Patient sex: M
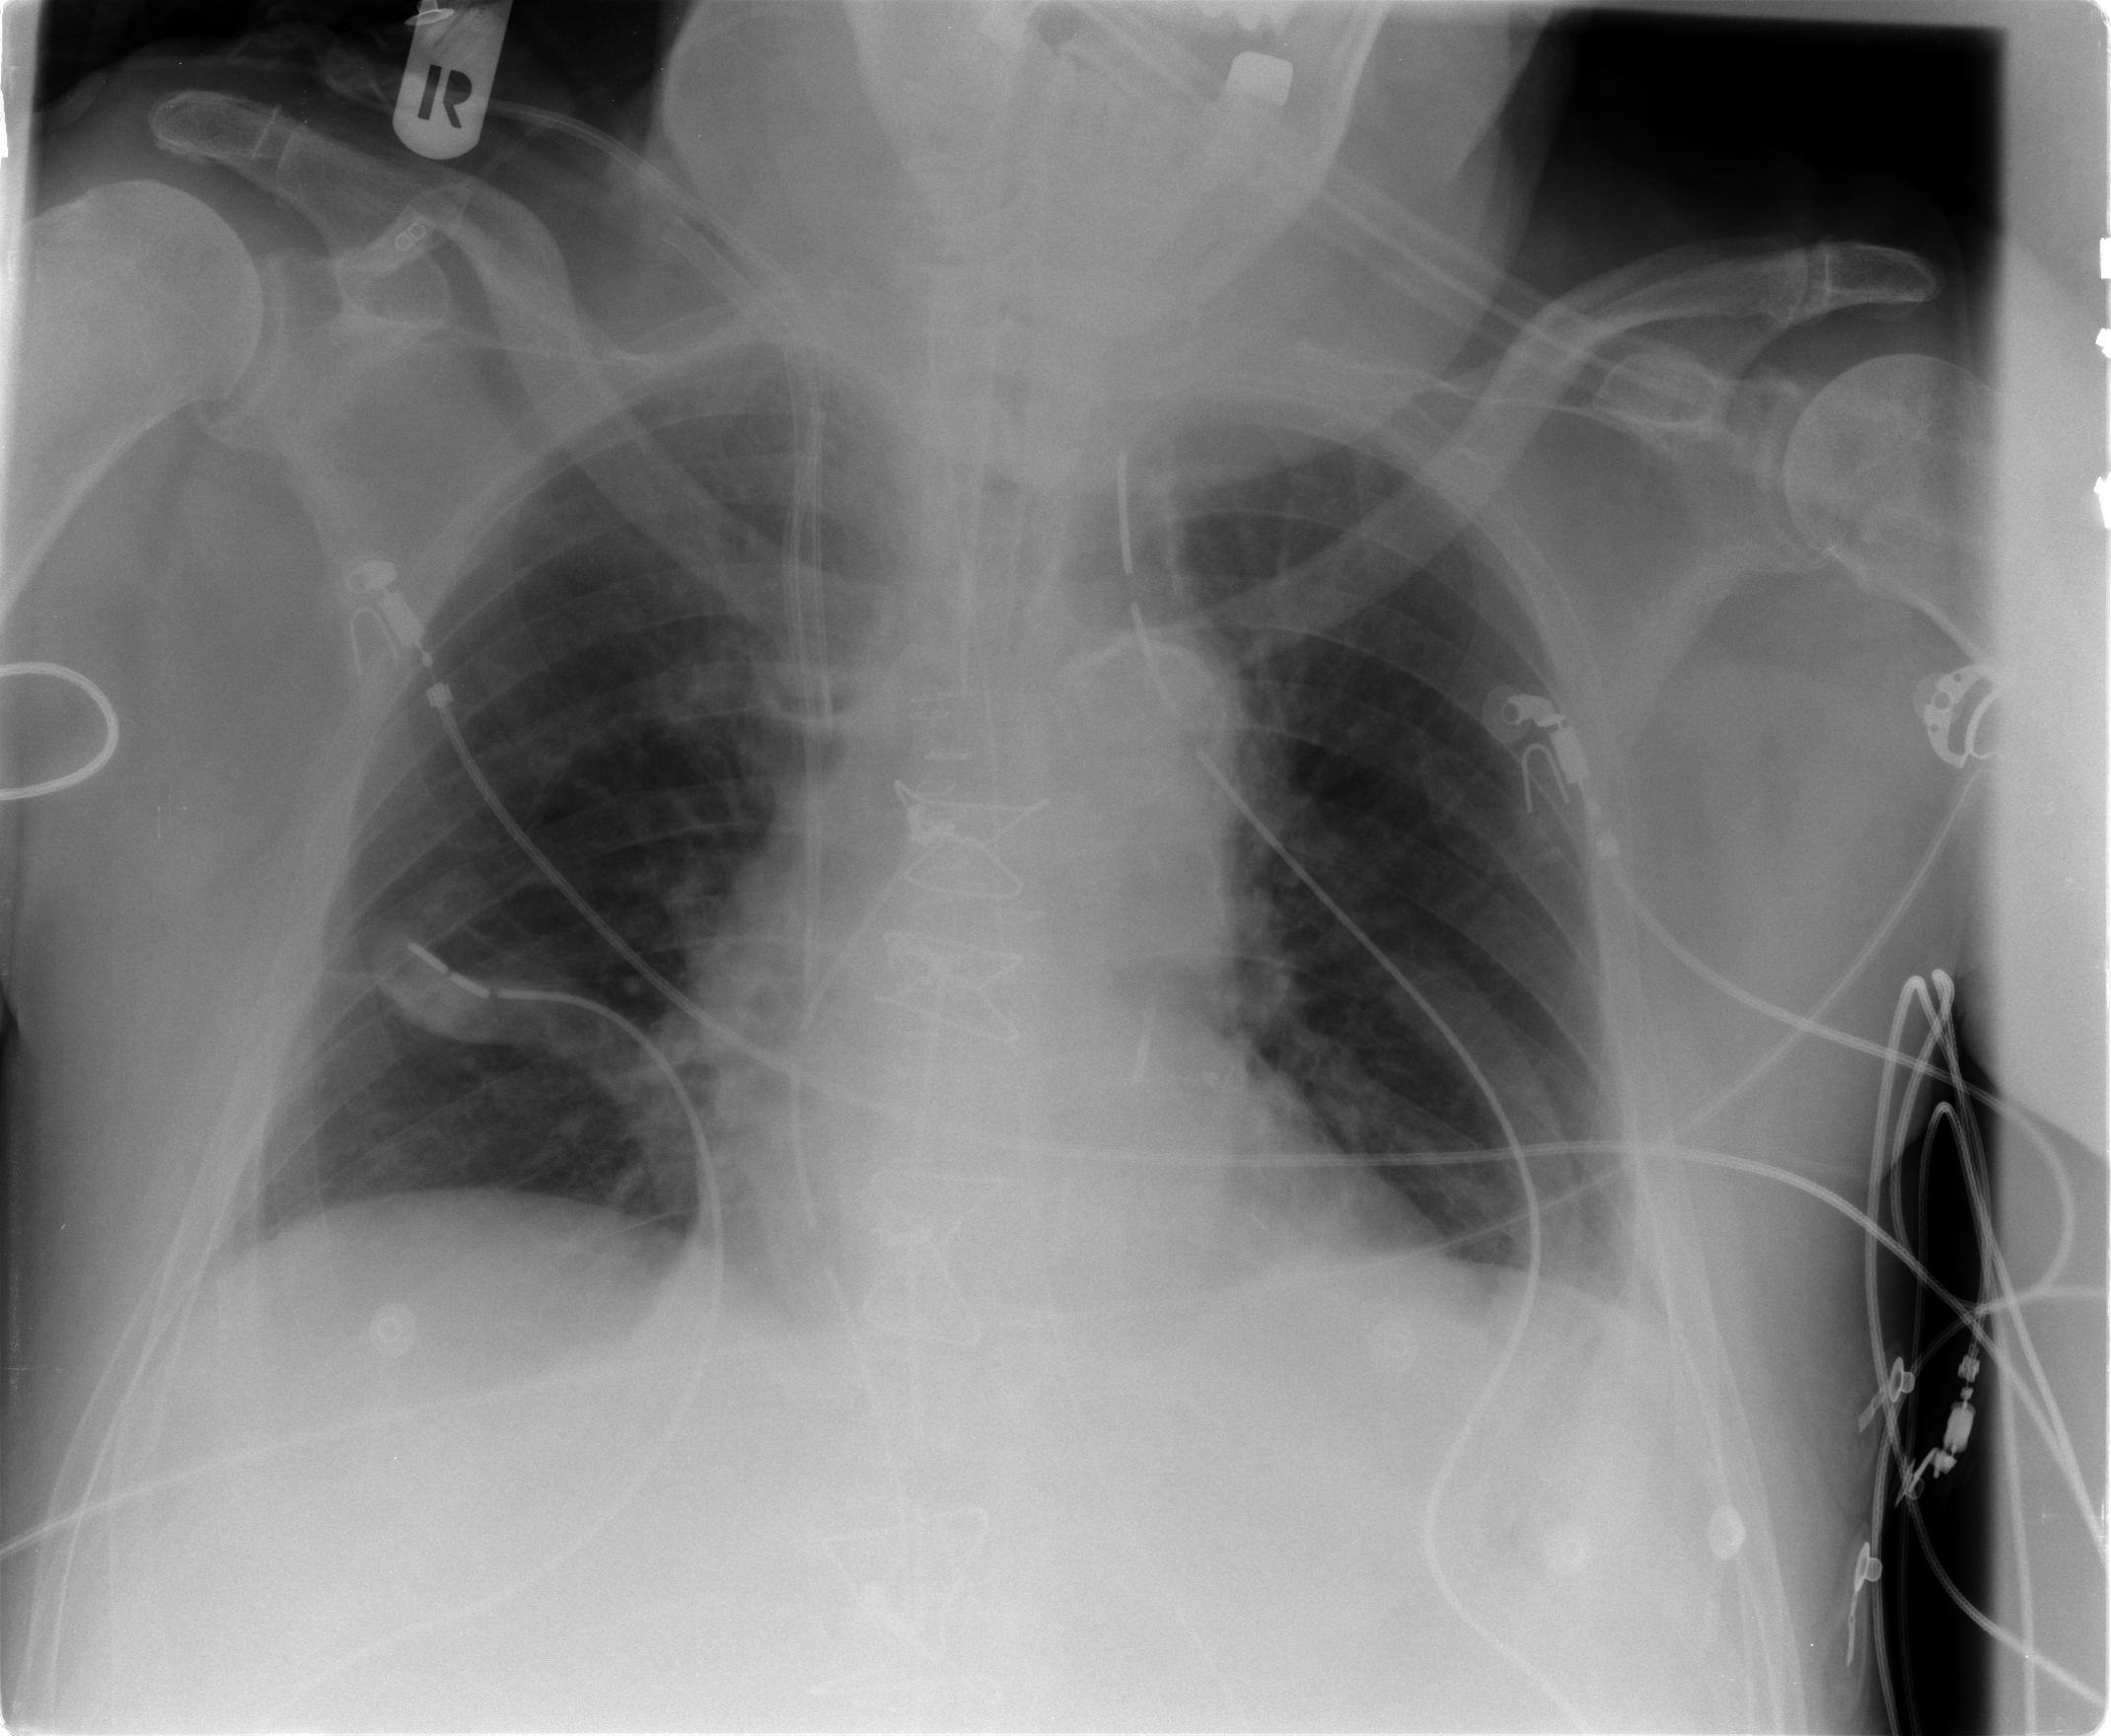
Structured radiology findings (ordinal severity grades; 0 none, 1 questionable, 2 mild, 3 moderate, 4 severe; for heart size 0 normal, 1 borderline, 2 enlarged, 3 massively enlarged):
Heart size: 0
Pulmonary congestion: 2
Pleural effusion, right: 0
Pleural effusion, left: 0
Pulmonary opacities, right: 0
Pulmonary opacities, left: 0
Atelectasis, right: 2
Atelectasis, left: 2